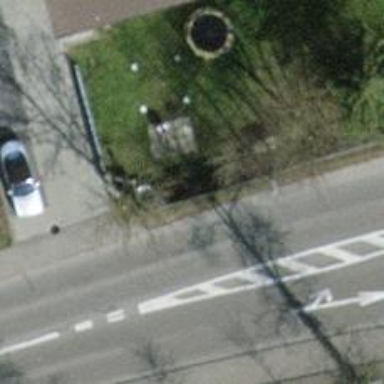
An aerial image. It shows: Asphalt sidewalk path.